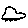
Label: car